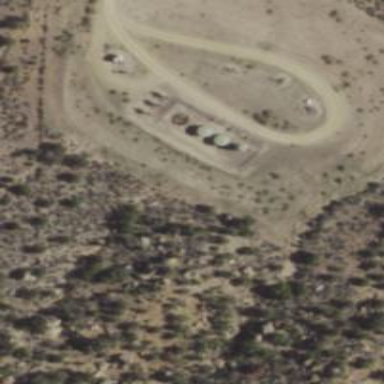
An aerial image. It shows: Storage tank with man-made structure.